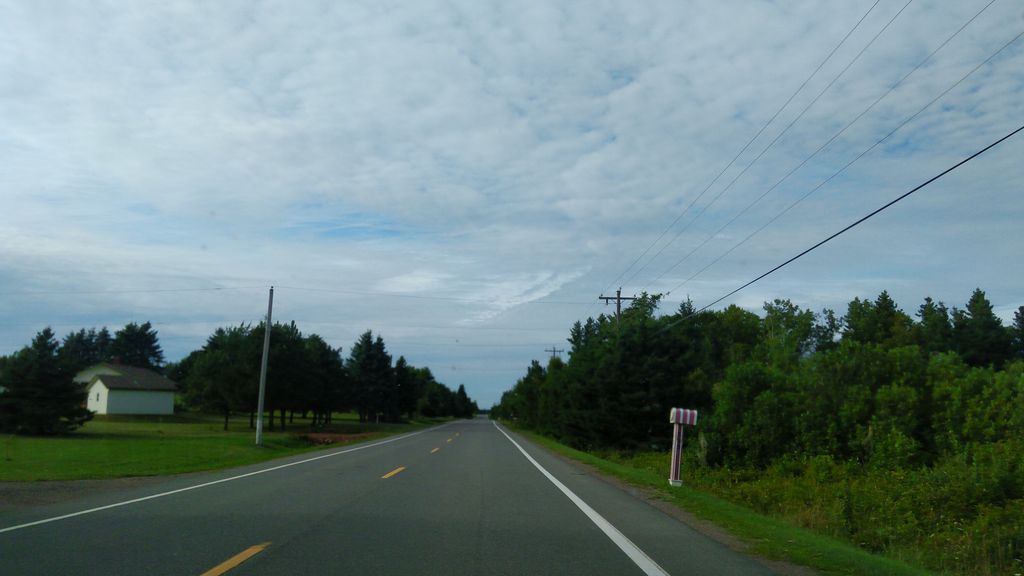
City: charlottetown